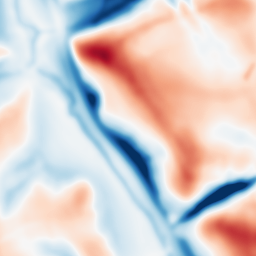
Category: multiscale
Decomposition family: dog
Decomposition parameters: sigma_low: 3
sigma_high: 20
Upsampling method: bilinear
Upsampling parameters: scale: 2
Upsampling scale: 2